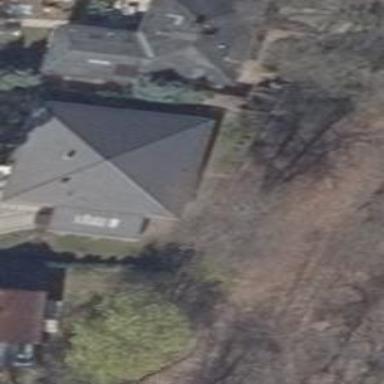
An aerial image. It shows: Detached building with pyramidal roof shape.